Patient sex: F
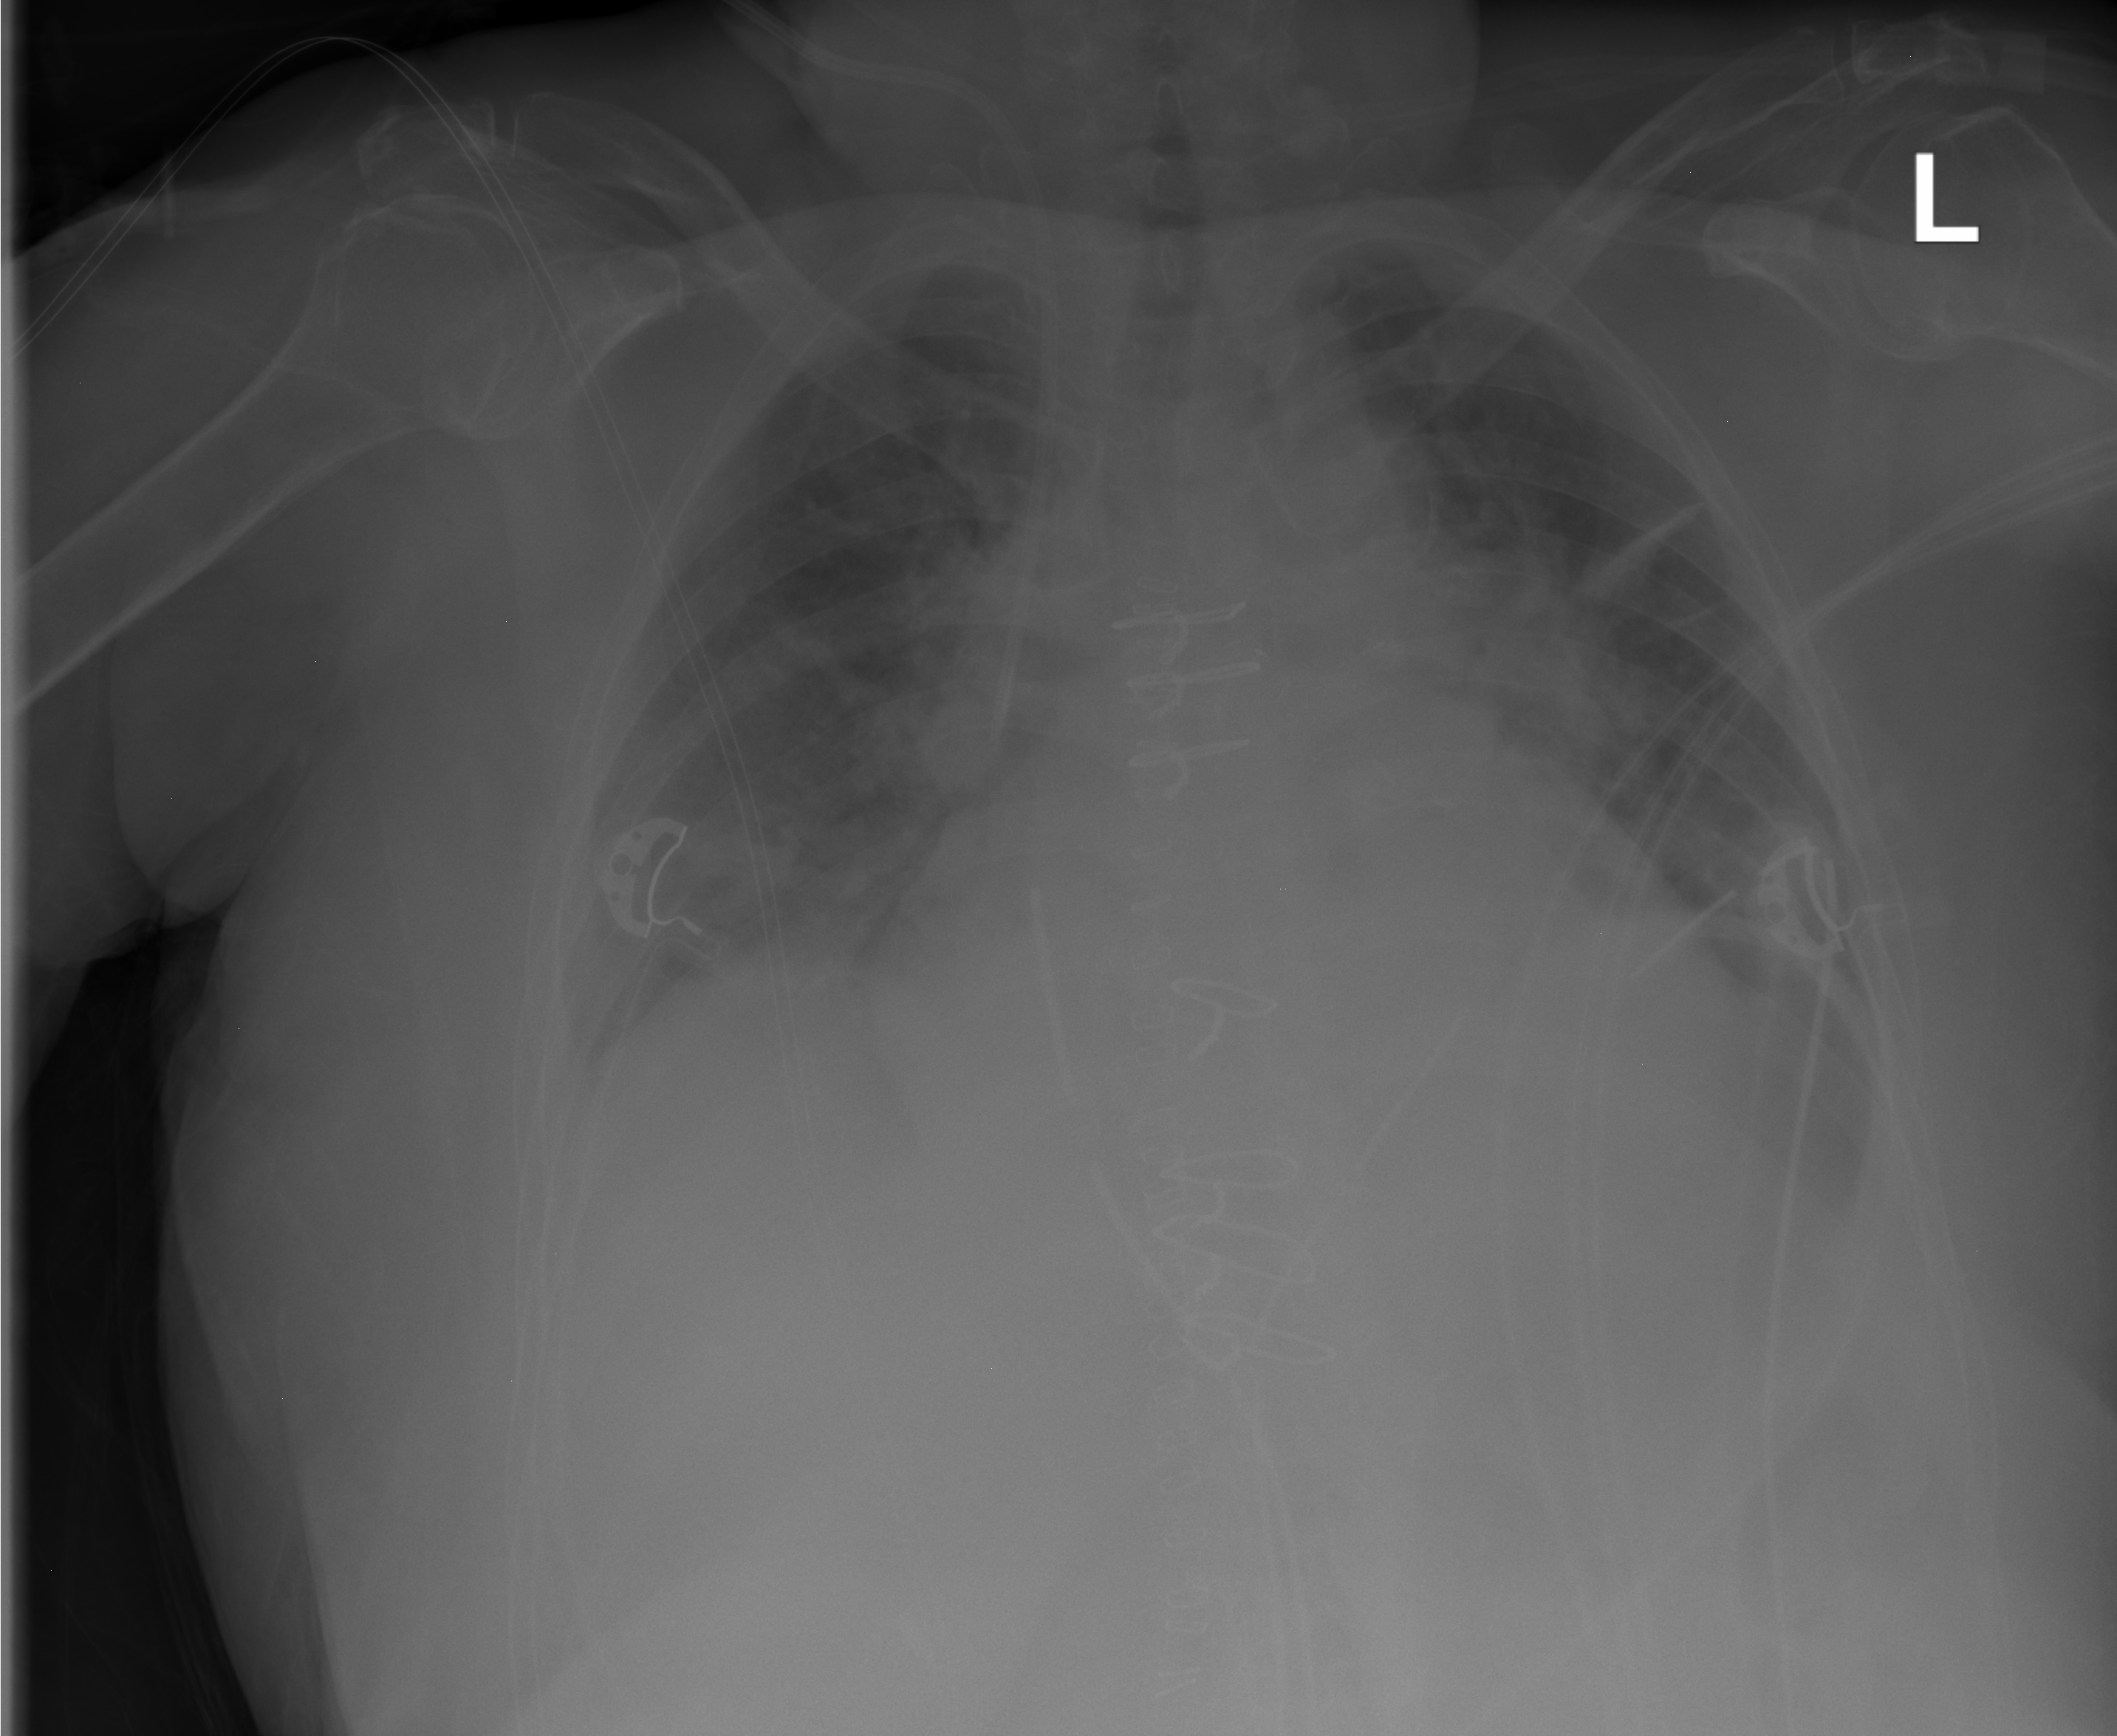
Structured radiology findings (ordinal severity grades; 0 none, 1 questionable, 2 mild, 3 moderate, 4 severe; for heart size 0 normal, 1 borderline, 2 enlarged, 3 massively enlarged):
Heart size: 2
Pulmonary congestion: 2
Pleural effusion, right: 2
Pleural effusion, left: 2
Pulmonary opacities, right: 2
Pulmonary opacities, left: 2
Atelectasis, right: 2
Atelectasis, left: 2